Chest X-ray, AP view. Patient: 44 years old, sex F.
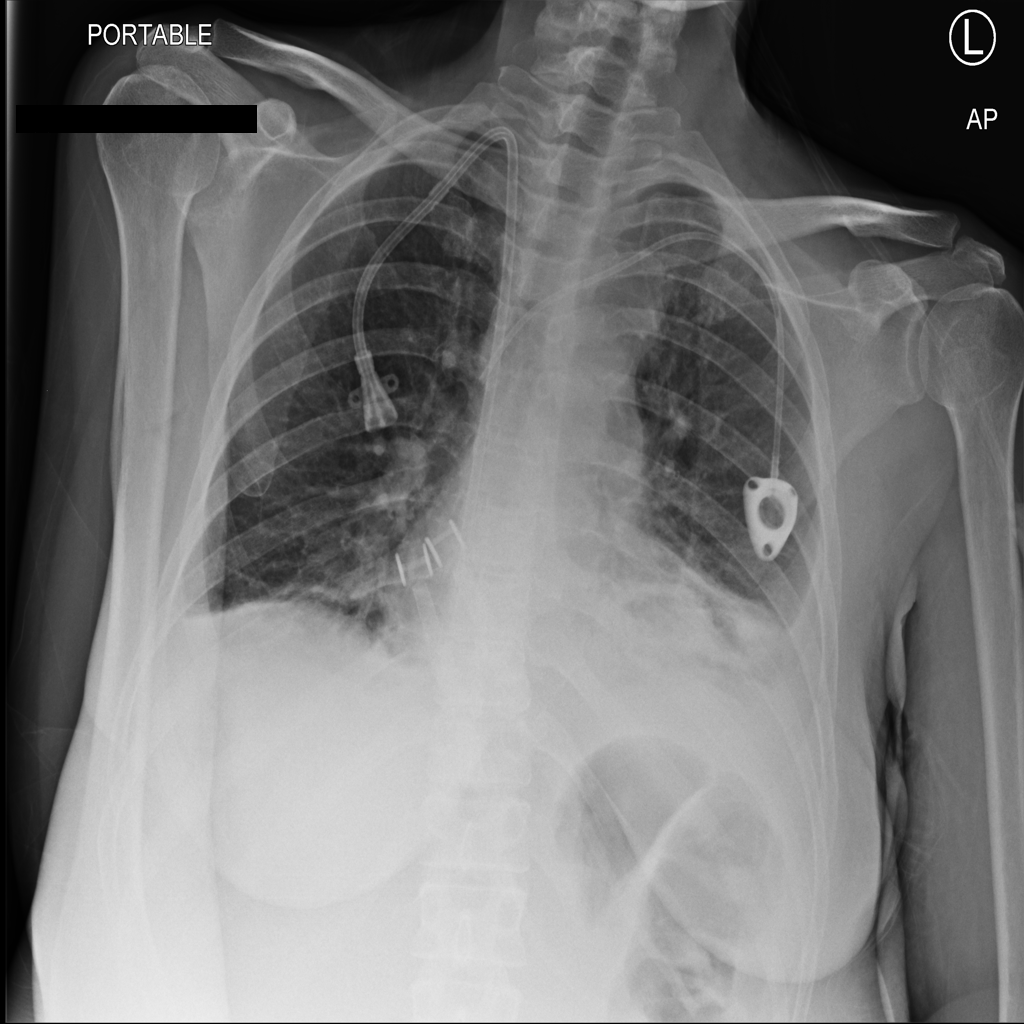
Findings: Effusion, Infiltration